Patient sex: M
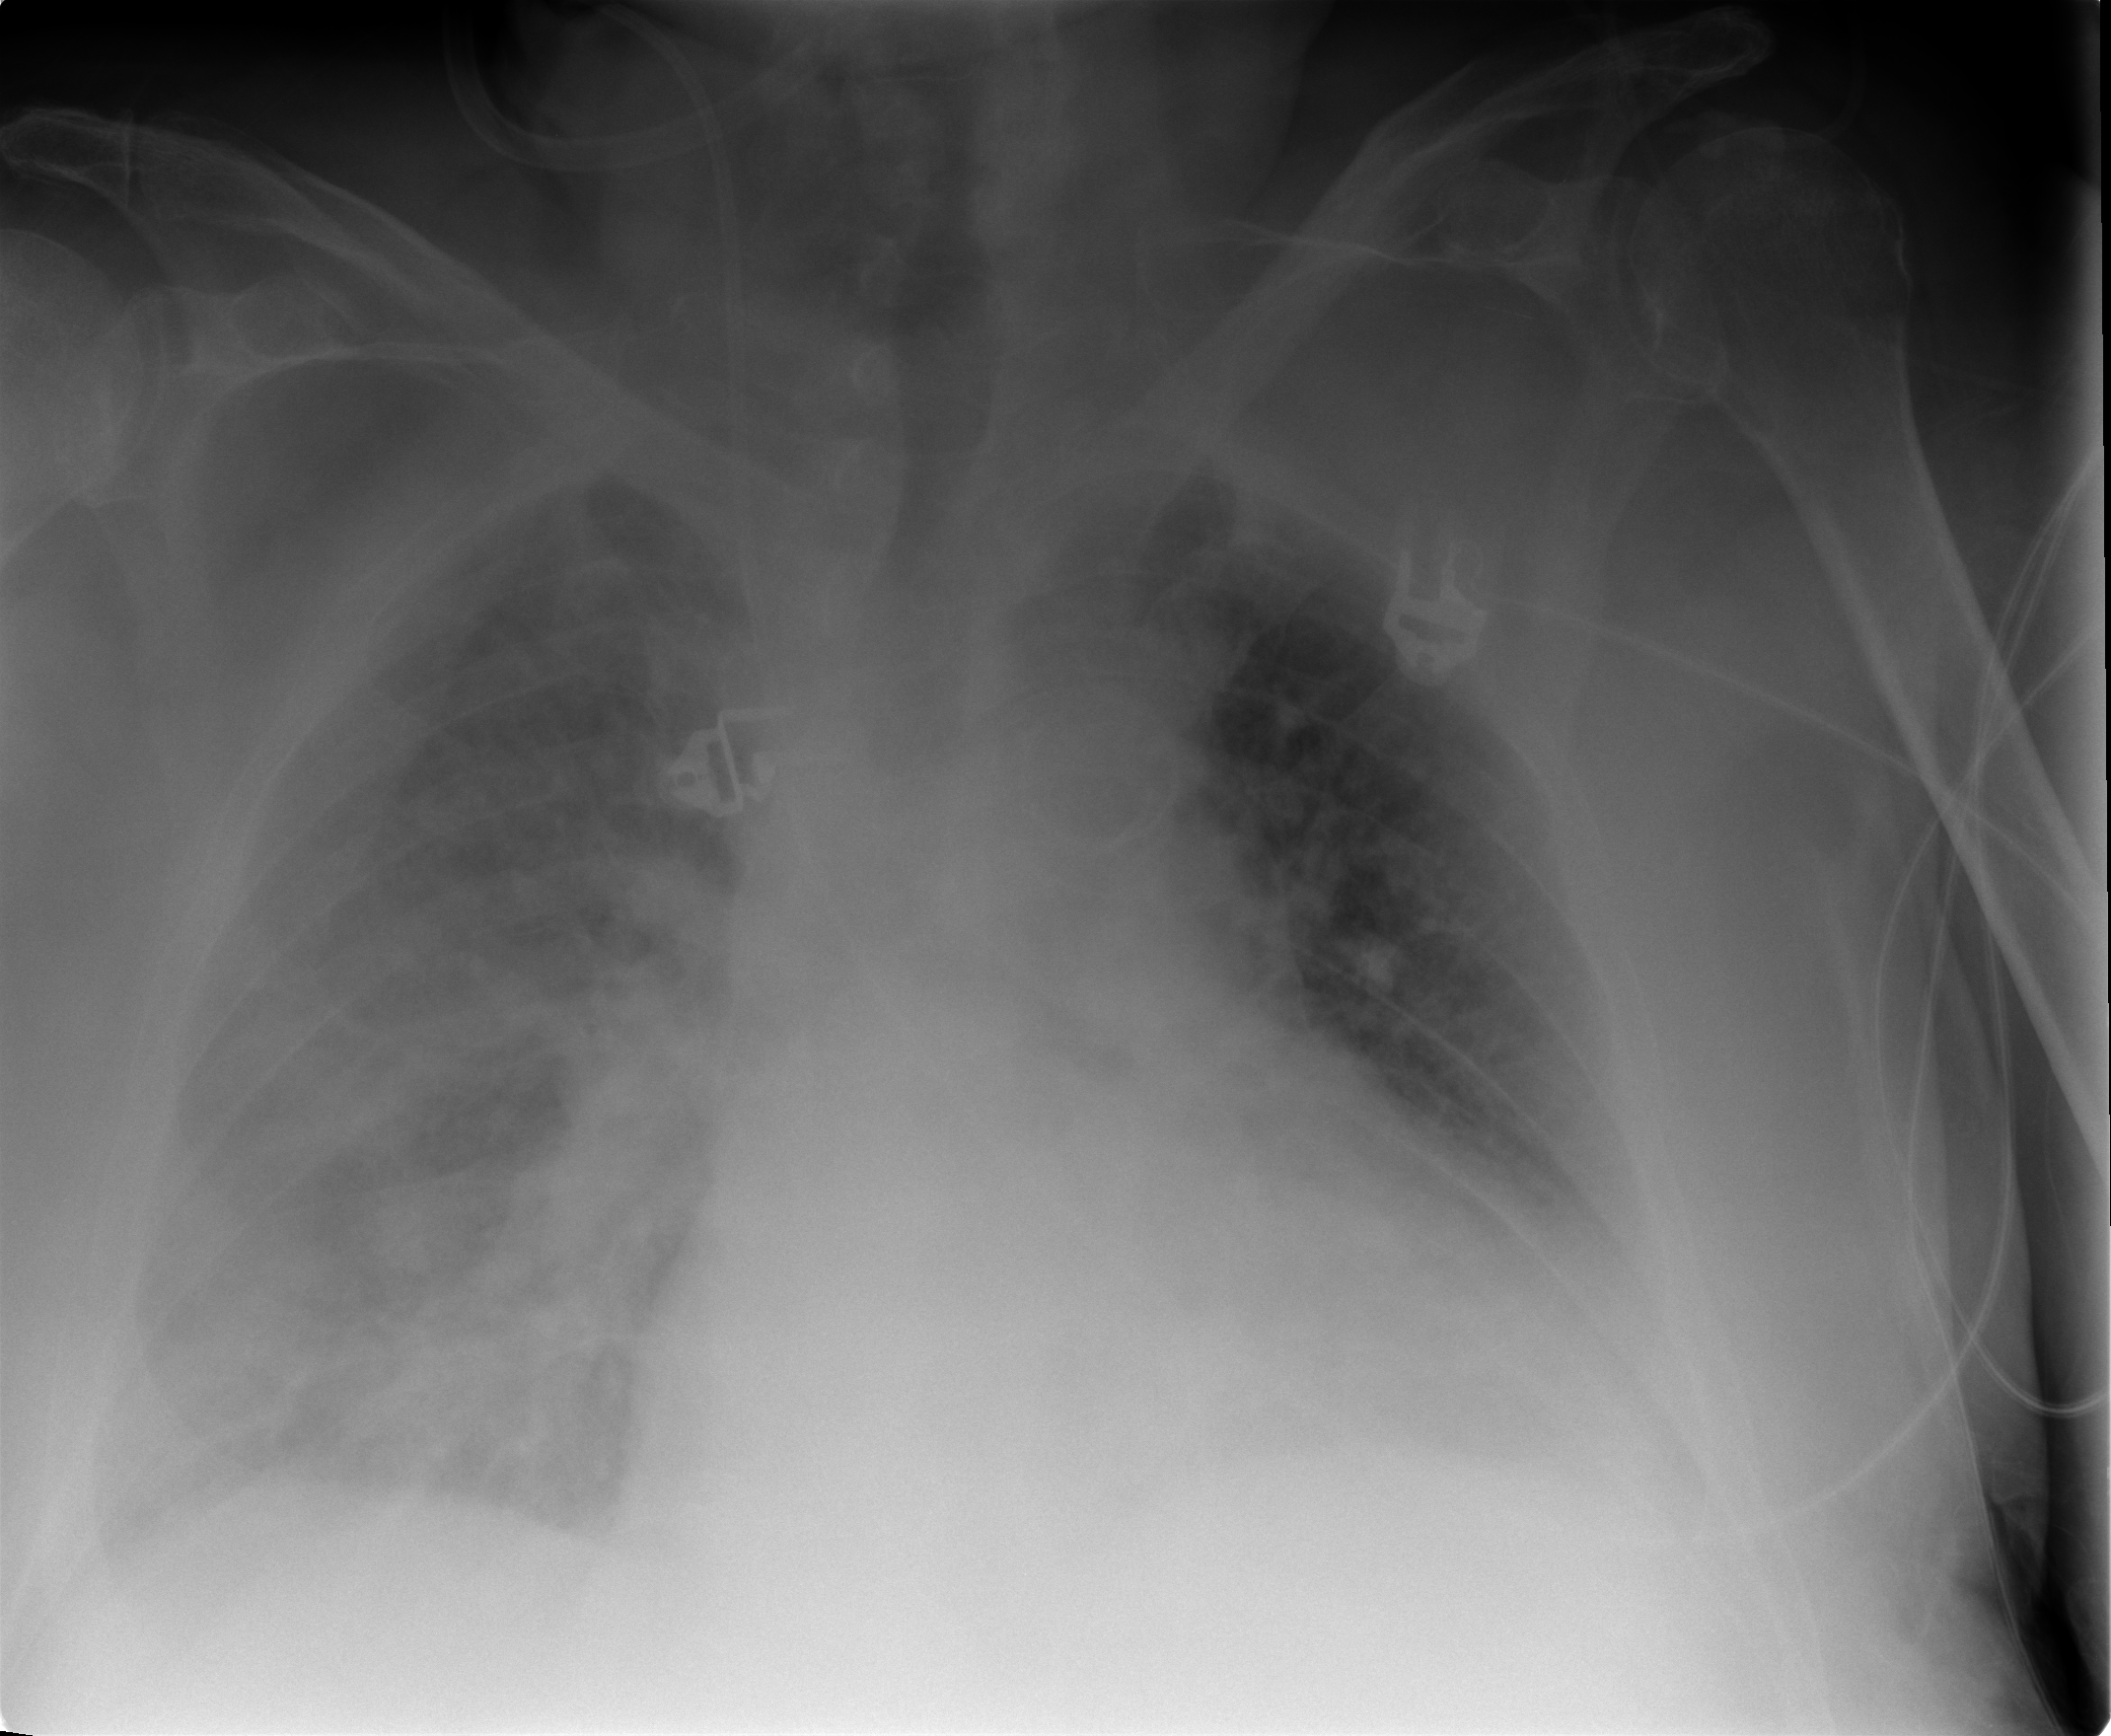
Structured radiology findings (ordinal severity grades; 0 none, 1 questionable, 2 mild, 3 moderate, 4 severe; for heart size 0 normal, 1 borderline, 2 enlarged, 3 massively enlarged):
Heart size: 3
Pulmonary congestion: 2
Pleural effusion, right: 2
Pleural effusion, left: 2
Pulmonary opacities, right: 3
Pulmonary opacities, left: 1
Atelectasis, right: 2
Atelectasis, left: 2